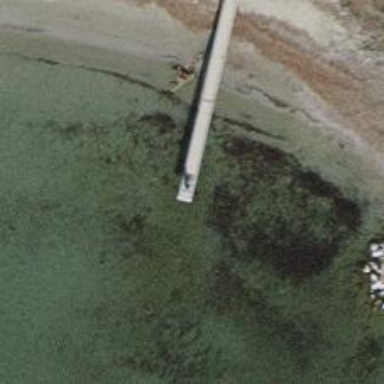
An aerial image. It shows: Man-made pier.